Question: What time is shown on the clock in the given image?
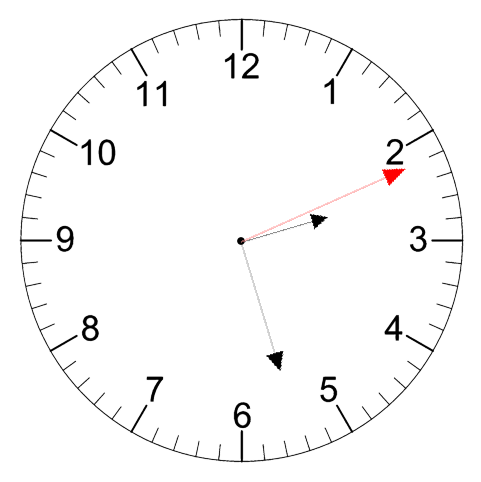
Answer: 02:27:11